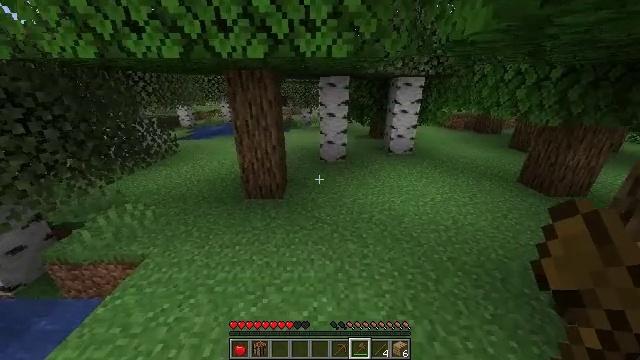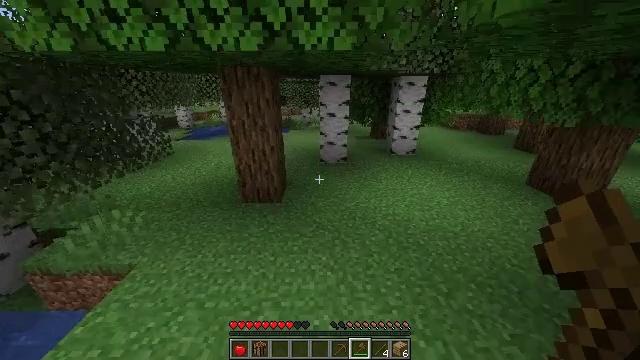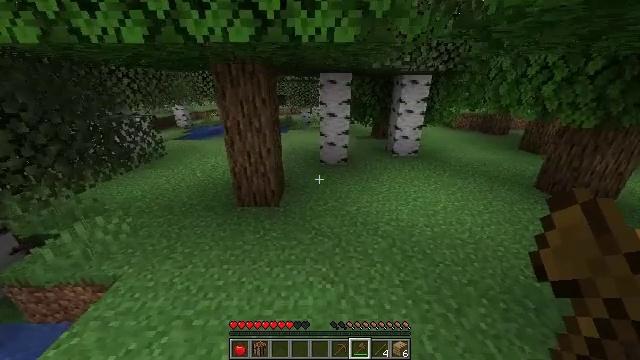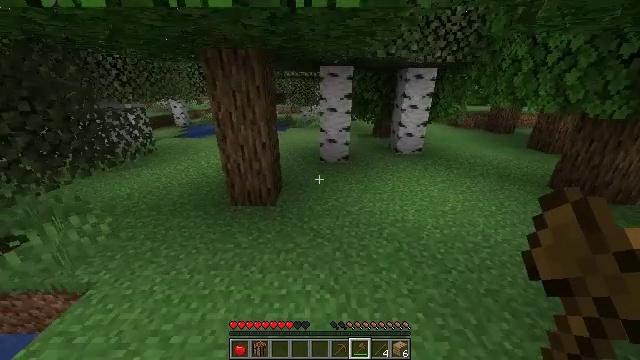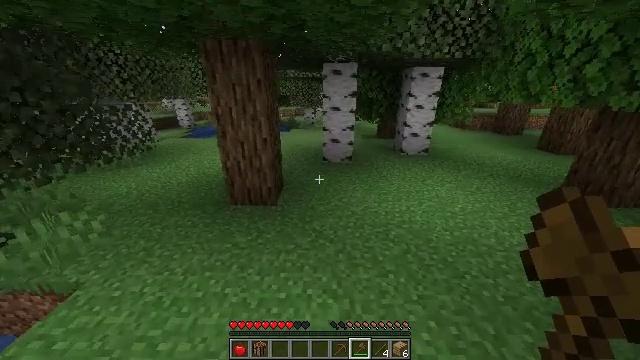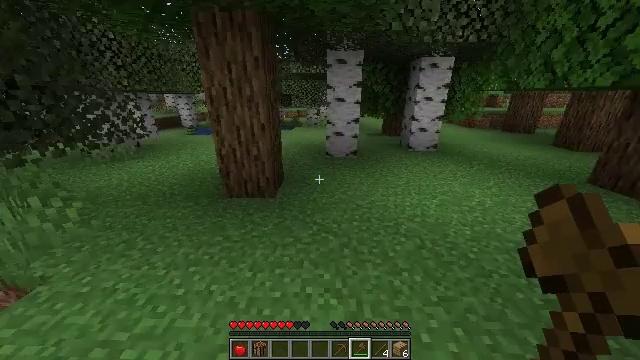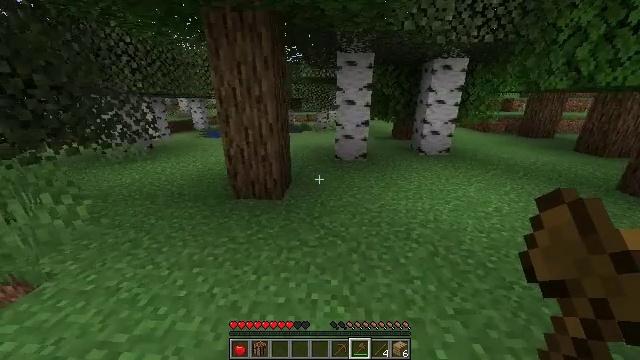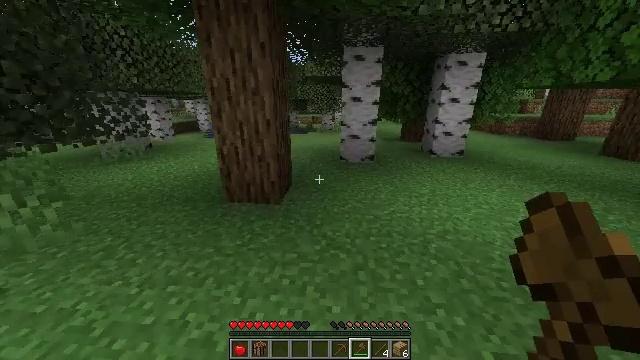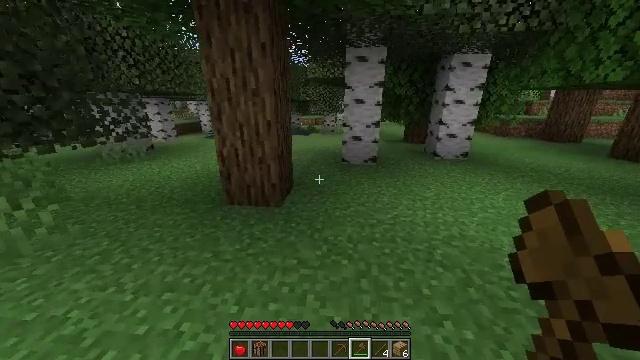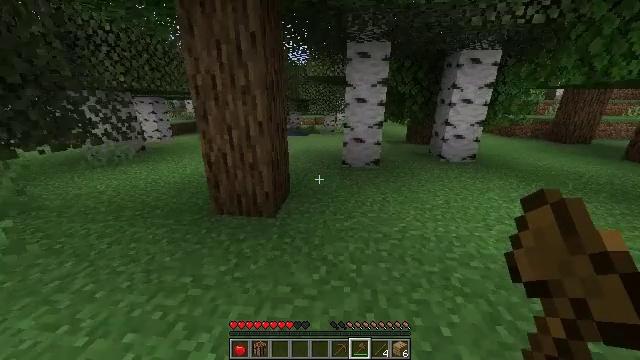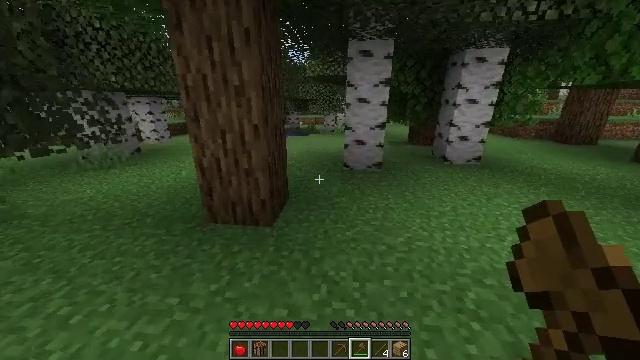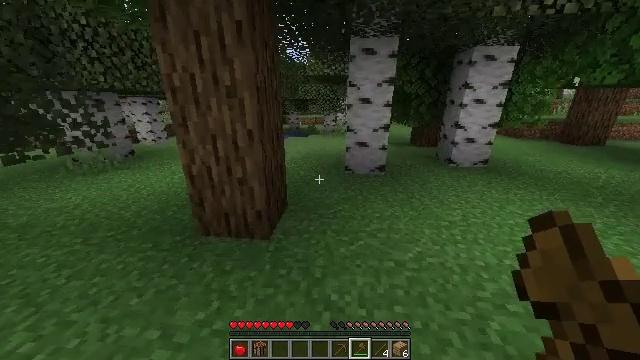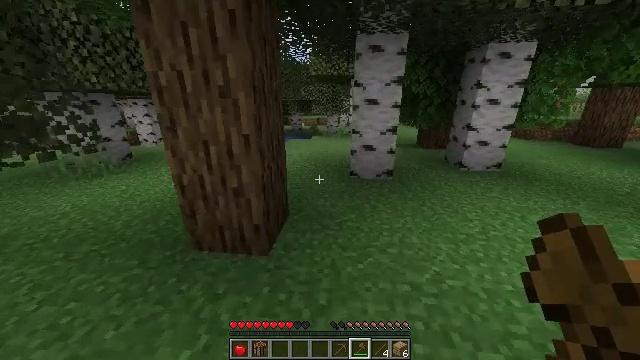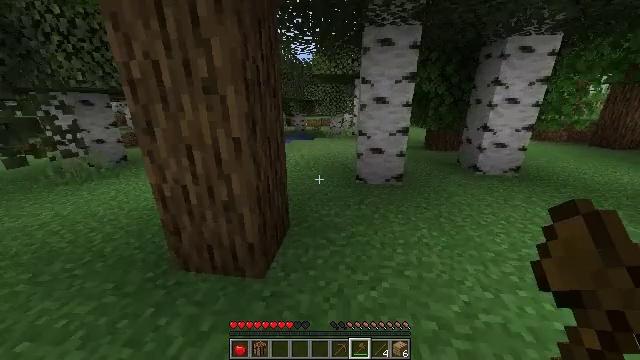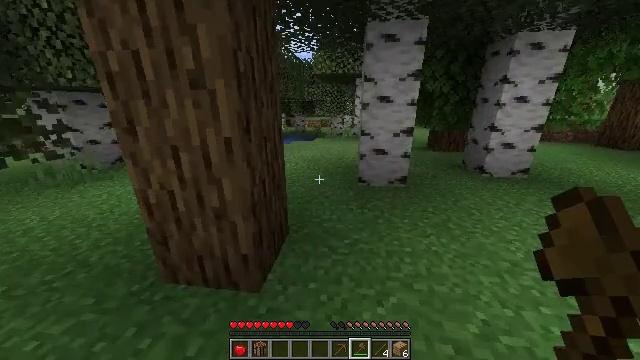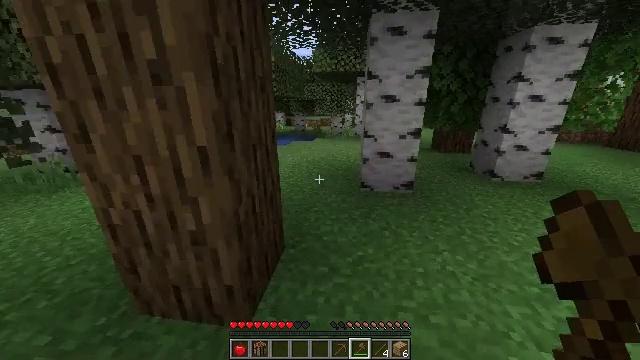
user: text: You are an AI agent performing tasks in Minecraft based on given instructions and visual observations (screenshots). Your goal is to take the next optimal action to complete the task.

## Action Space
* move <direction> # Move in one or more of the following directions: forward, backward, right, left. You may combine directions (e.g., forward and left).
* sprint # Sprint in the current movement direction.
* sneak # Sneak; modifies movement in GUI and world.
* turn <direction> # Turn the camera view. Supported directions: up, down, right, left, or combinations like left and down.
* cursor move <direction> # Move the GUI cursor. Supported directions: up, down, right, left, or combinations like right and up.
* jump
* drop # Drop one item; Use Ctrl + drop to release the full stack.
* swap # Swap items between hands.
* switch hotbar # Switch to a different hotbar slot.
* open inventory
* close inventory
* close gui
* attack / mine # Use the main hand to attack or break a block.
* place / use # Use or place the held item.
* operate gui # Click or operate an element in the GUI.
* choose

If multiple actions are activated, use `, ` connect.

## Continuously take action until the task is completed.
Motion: motion action
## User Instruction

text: Collect the mushroom stem from giant mushrooms.
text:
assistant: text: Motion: move forward, sprint
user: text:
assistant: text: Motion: move forward, sprint
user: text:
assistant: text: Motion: move forward, sprint
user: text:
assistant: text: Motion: move forward, sprint
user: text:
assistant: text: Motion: move forward, sprint
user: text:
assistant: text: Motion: move forward, sprint, turn left and up
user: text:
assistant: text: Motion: move forward, sprint, turn left
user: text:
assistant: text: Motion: move forward, sprint
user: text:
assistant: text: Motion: move forward, sprint
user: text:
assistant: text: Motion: move forward, sprint
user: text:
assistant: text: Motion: move forward, sprint
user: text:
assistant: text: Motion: move forward, sprint
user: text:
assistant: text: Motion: move forward, sprint
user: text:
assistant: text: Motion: move forward, sprint
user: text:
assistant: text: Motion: move forward, sprint
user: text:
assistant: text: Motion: move forward, sprint
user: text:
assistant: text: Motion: move forward, sprint
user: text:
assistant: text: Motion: move forward, sprint
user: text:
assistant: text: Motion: move forward, sprint
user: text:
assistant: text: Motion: move forward, sprint
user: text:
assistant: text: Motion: move forward, sprint
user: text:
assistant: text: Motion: move forward, sprint
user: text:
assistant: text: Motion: move forward, sprint
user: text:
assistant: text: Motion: move forward, sprint
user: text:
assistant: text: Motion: move forward, sprint
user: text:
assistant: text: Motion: move forward, sprint
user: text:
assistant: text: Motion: move forward, sprint
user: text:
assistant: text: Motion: move forward, sprint
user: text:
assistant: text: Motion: move forward, sprint
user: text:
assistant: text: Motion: move forward, sprint